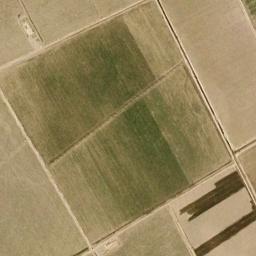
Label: rectangular_farmland